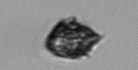
Label: Kryptoperidinium_triquetrum